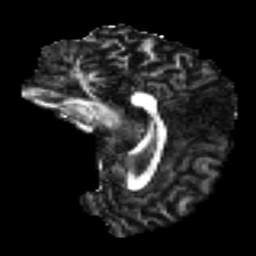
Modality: FA
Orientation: sagittal
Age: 39
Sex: male
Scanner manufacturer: ge
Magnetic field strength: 3 T
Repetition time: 7.8 s
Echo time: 0.0608 s